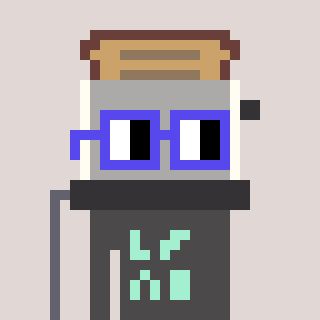
a pixel art character with square blue glasses, a toaster-shaped head and a grayscale-colored body on a warm background